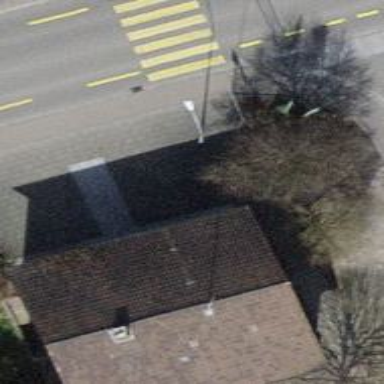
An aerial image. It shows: Post box is visible.